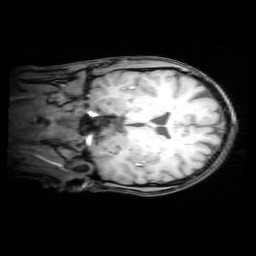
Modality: T1w
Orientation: coronal
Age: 27
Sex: female
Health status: healthy
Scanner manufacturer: philips
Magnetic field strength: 3 T
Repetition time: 0.012 s
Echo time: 0.0037 s